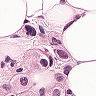
Metastatic tissue present: yes